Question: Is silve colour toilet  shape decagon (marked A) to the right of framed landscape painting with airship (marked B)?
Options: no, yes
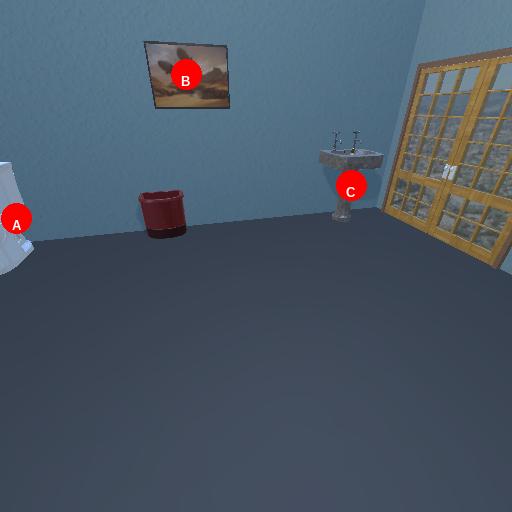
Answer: no